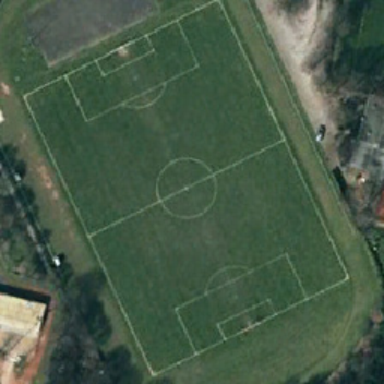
There is a soccer field on the lawn around trees and buildings .